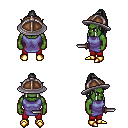
a pixel art fantasy rpg character, male body template, orc, green skin, chain tabard jacket, red pants, gray long topknot hairstyle, chain helm, gold boots, dagger, four views (front, back, left, right), 2x2 character sprite sheet, small pixel art, hard edges, no anti-aliasing